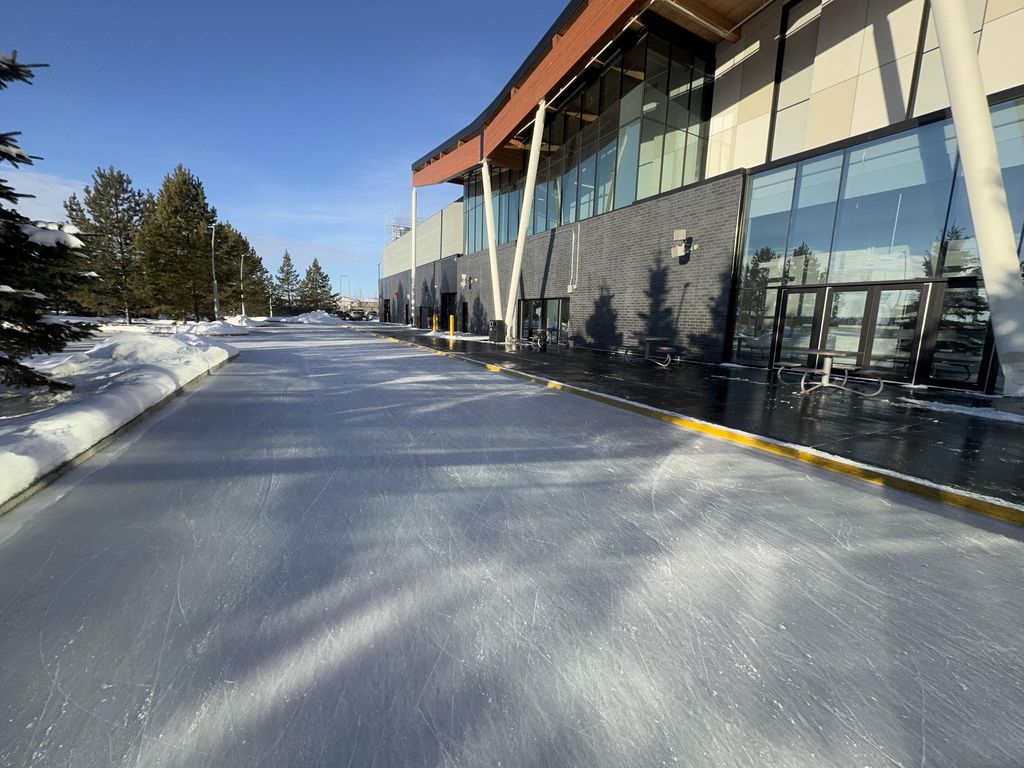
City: edmonton